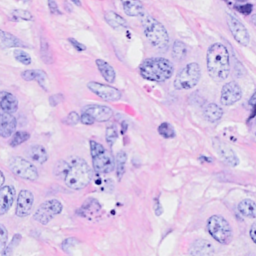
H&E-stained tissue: Breast